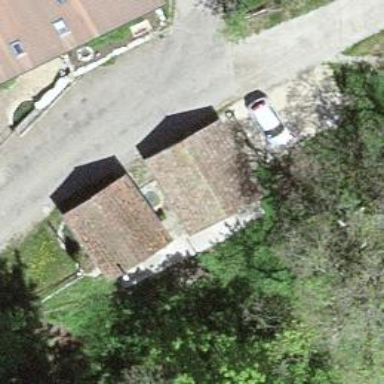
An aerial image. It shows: Shed building.